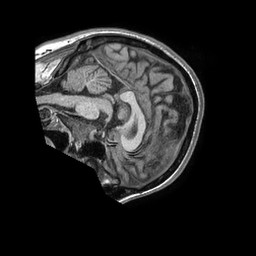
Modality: T1w
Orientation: sagittal
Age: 47
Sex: female
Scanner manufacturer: philips
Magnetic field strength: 1.5 T
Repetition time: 0.007587 s
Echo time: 0.003483 s